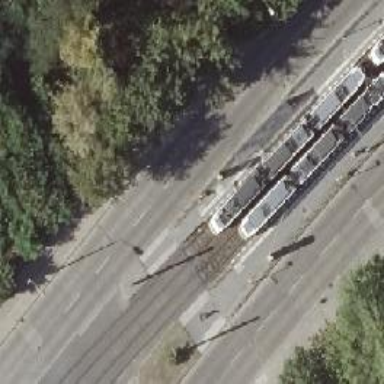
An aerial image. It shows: Unmarked crossing on the road.